Interaction volume radius: 10 \u00c5
Interaction volume height: 45 \u00c5
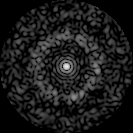
Disorder parameter: 0.8217